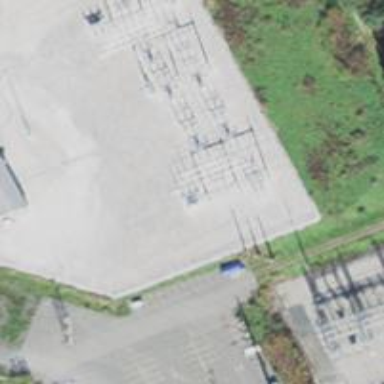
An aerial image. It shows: Switch for power supply.